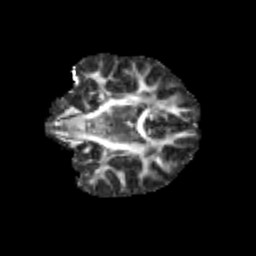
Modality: FA
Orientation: coronal
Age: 9
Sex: male
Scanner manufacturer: siemens
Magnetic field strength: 3 T
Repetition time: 3.8 s
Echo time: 0.07 s